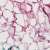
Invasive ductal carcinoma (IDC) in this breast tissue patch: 0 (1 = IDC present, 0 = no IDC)